Question:
I want to implement an action bar for my own android app like the one on the bottom on the picture.
I searched a lot, But a lot of errors appears.
I tried some libraries for some help like : Greendroid and ActionBarSherlock but none of them work, Or I couldn't use them perfectly! ..
I'm really in need for that action bar in my app.
I will be grateful if someone could help me with some Samples or codes or explain it to me.
Thanks a lot :) ..
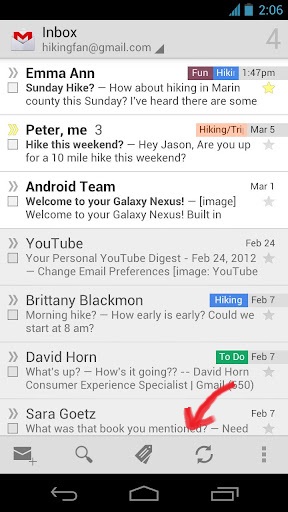
Answer: You can use a SplitActionBar. Your application suppost to be running on Android 4.0 (API level 14) or higher
the fix is to always have an item in the top bar that prevents the bottom content from ever fitting in there, thus forcing everything into the bottom bar. Look at this sample project from another user:
'''
<?xml version="1.0" encoding="utf-8"?
<manifest package="com.commonsware.android.actionbarbc"
xmlns:android="http://schemas.android.com/apk/res/android">
<application android:hardwareAccelerated="true"
android:icon="@drawable/cw"
android:label="@string/app_name">
<activity android:label="@string/app_name"
android:name=".InflationDemo"
android:uiOptions="splitActionBarWhenNarrow">
<intent-filter>
<action android:name="android.intent.action.MAIN" />
<category android:name="android.intent.category.LAUNCHER" />
</intent-filter>
</activity>
</application>
<uses-sdk android:minSdkVersion="4"
android:targetSdkVersion="11" />
<supports-screens android:anyDensity="true"
android:largeScreens="true"
android:normalScreens="true"
android:smallScreens="true"
android:xlargeScreens="true" />
</manifest>
'''
He used this code for his activity:
'''
private void setupActionBar() {
ActionBar actionBar = getActionBar();
ViewGroup v = (ViewGroup)LayoutInflater.from(this)
.inflate(R.layout.conversation_list_actionbar, null);
actionBar.setDisplayOptions(ActionBar.DISPLAY_SHOW_CUSTOM,
ActionBar.DISPLAY_SHOW_CUSTOM);
actionBar.setCustomView(v,
new ActionBar.LayoutParams(ActionBar.LayoutParams.WRAP_CONTENT,
ActionBar.LayoutParams.WRAP_CONTENT,
Gravity.CENTER_VERTICAL | Gravity.RIGHT));
mUnreadConvCount = (TextView)v.findViewById(R.id.unread_conv_count);
}
'''
<URL>